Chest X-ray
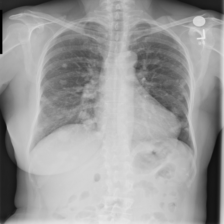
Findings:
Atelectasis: negative
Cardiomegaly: negative
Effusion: negative
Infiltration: negative
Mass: negative
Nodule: positive
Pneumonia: negative
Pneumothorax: negative
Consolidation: negative
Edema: negative
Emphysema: negative
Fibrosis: negative
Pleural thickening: negative
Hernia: negative